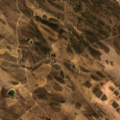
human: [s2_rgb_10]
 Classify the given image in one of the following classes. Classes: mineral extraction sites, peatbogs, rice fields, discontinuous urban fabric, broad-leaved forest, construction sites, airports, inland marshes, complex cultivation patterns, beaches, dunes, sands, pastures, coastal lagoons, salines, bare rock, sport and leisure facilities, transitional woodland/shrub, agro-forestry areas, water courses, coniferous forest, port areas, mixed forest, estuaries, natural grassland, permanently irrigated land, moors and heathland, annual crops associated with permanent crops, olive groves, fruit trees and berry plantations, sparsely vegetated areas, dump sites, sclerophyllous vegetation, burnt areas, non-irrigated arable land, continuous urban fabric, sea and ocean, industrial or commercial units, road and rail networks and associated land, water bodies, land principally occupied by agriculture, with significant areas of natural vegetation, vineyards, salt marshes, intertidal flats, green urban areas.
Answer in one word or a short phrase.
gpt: land principally occupied by agriculture, with significant areas of natural vegetation